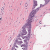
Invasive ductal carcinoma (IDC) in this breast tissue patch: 0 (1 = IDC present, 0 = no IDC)